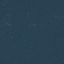
Label: Forest